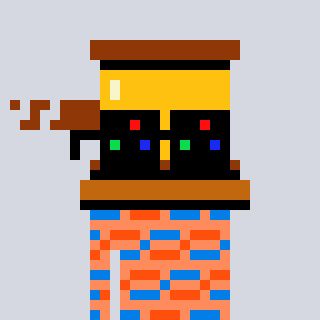
a pixel art character with square black sunglasses, a gavel-shaped head and a peachy-colored body on a cool background